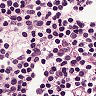
Metastatic tissue present: no